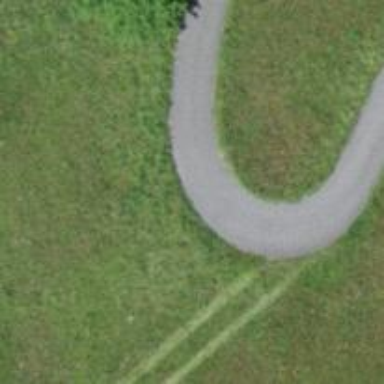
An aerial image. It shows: Path designated for golf carts.